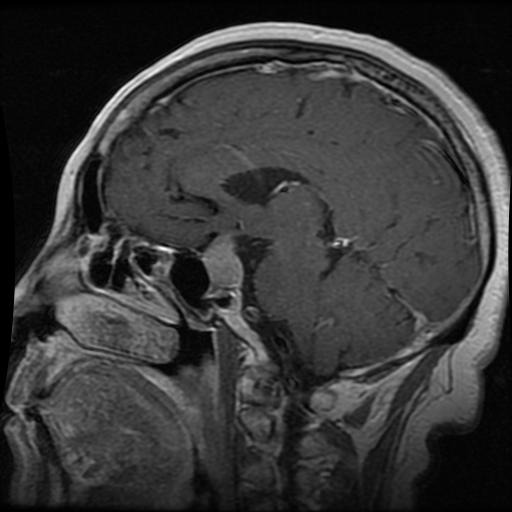
Label: pituitary